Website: slack
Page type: review-order
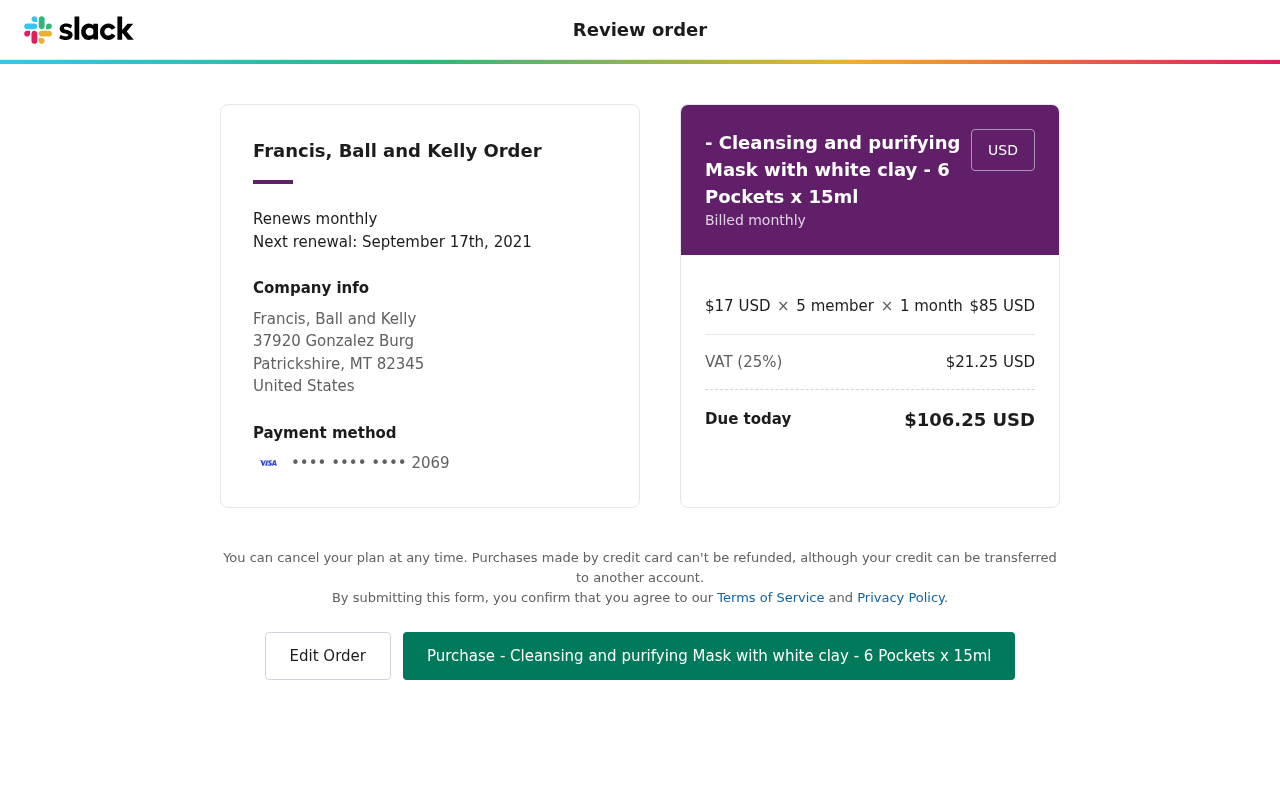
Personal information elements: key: PII_CARD_LAST4
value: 2069
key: PII_CITY_STATE_ZIP
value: Patrickshire, MT 82345
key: PII_COMPANY
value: Francis, Ball and Kelly
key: PII_COUNTRY
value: United States
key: PII_STREET
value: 37920 Gonzalez Burg
Product elements: key: PRODUCT1_NAME
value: - Cleansing and purifying Mask with white clay - 6 Pockets x 15ml
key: PRODUCT1_PRICE
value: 17
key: PRODUCT1_QUANTITY
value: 5
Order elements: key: ORDER_RENEWAL_DATE
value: September 17th, 2021
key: ORDER_SUBTOTAL
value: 85
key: ORDER_TAX
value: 21.25
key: ORDER_TOTAL
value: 106.25